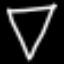
Label: diamond